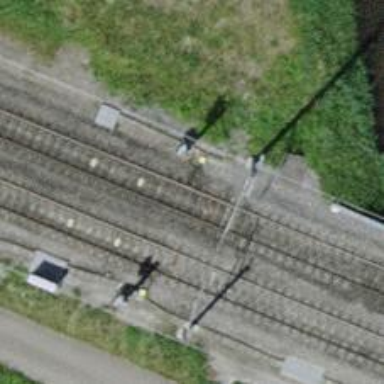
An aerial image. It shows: Single railway track with electrification through contact line.